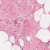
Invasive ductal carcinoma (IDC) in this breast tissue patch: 1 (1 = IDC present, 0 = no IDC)